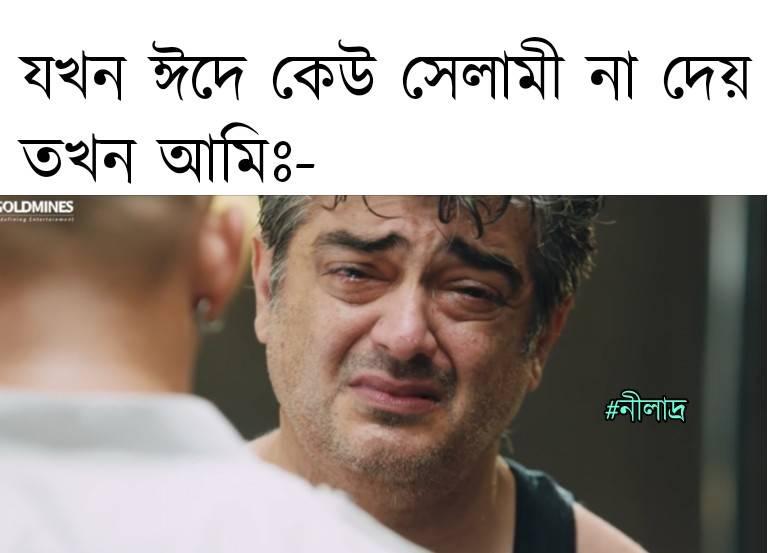
Caption: যখন ঈদে কেউ সেলামী না দেয়   তখন আমিঃ
Label: non-hate